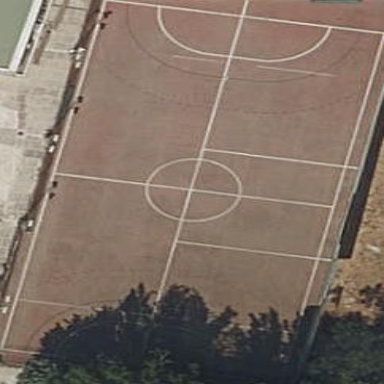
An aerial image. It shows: Futsal pitch for leisure.